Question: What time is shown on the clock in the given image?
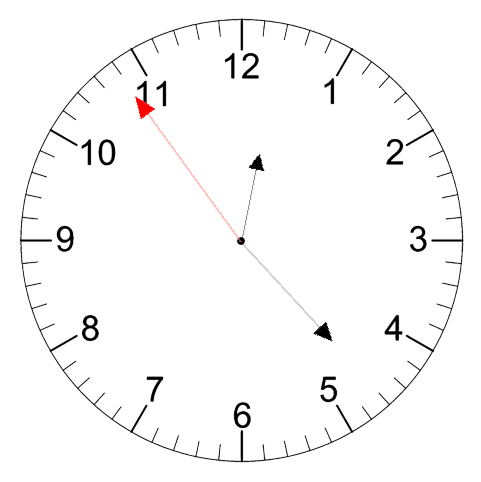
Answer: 12:22:54